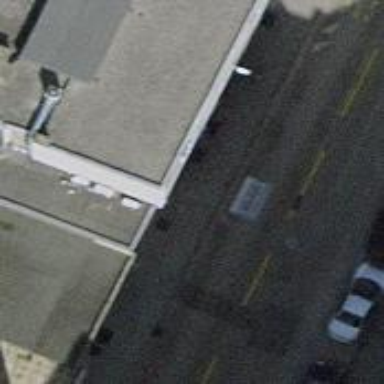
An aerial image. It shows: Restaurant.